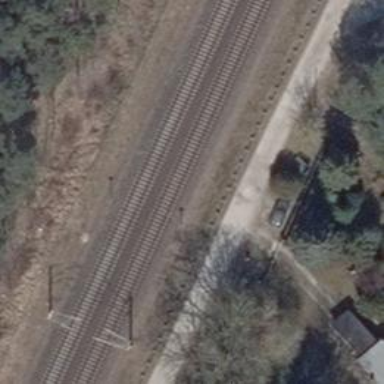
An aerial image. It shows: Railway signal.